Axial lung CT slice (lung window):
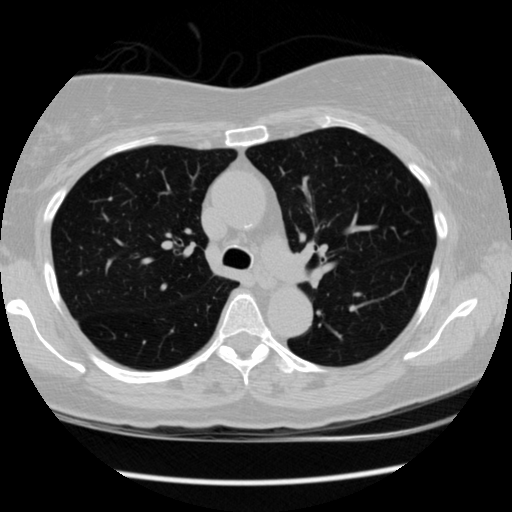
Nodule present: no